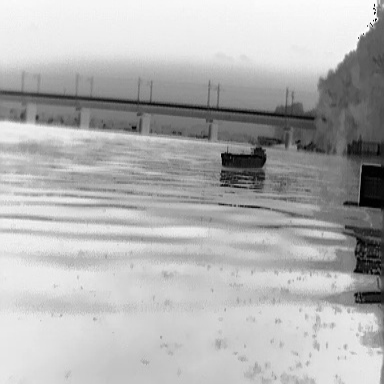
There is a liner in the infrared image.